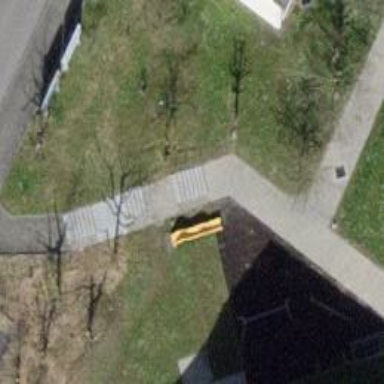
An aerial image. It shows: Set of steps with paving stones. The trail visibility is excellent.